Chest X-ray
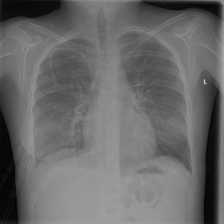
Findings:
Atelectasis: negative
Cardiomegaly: negative
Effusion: positive
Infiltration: negative
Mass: negative
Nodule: negative
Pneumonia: negative
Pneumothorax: negative
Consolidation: negative
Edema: negative
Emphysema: negative
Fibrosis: negative
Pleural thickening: negative
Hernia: negative